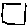
Label: square